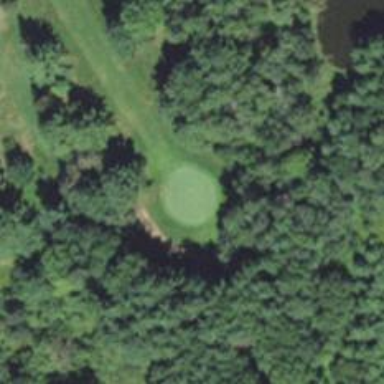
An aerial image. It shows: Golf hole.